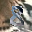
Label: 8